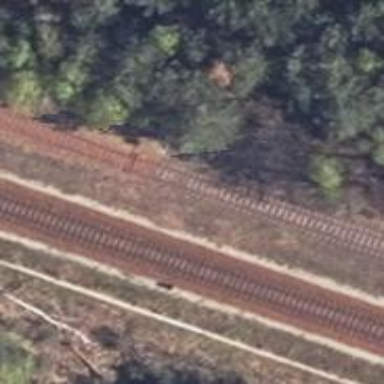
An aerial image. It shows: Railway switch with turnout to the right.